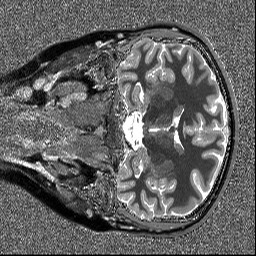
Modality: T1map
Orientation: coronal
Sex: female